Field crop: maize
Growth stage: 2
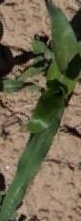
Species: maize